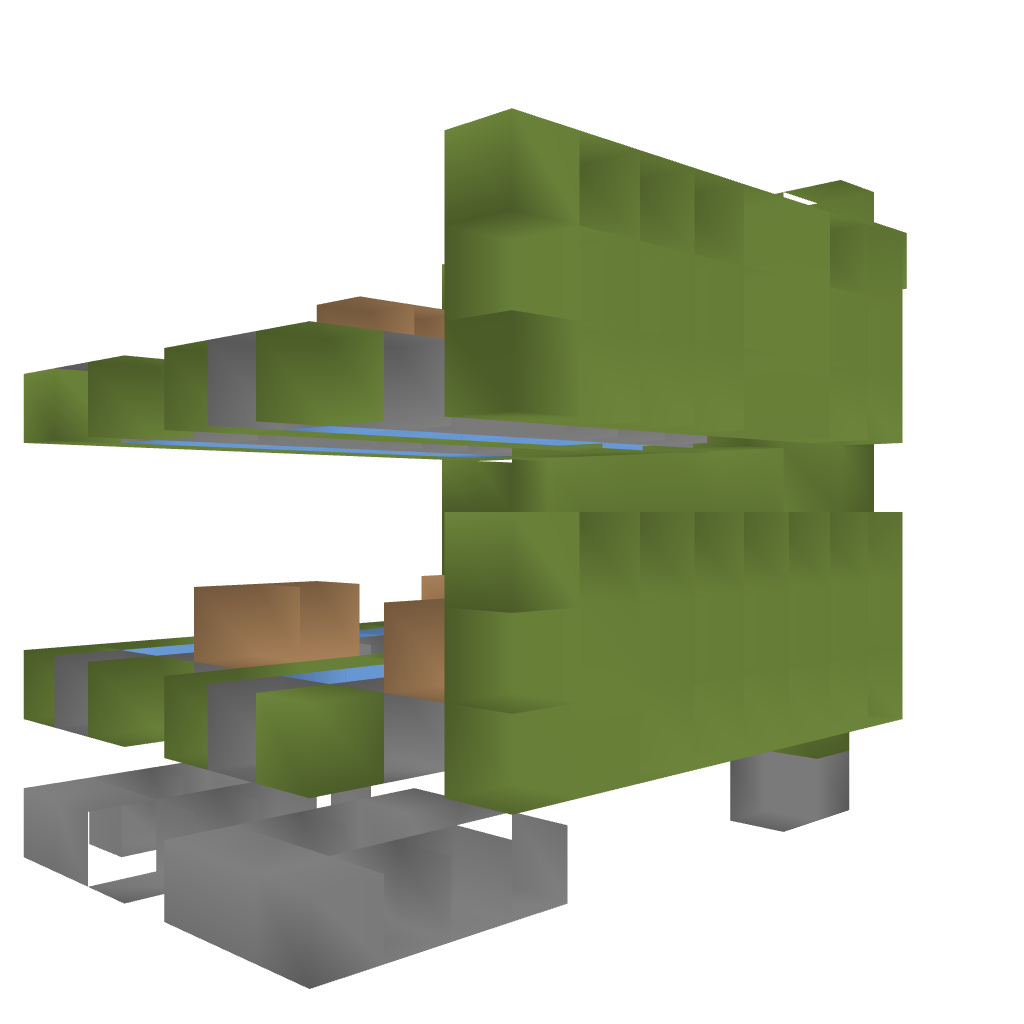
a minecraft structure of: multi tnt cannon(low range) bad low quality